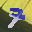
Label: 7